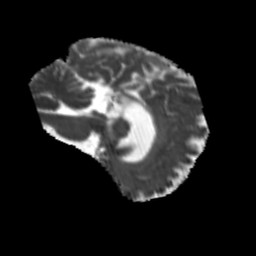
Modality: MD
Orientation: sagittal
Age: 65
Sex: female
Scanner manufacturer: siemens
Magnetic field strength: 3 T
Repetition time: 5.25 s
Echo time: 0.08 s